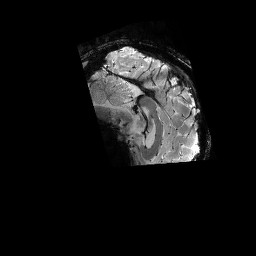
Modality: T2starw
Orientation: sagittal
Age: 27
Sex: male
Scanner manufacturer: siemens
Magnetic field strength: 6.98 T
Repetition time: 4.91 s
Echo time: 0.016 s